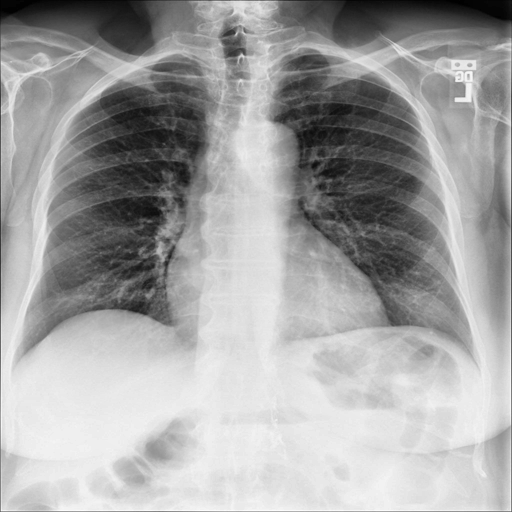
Finding: NORMAL